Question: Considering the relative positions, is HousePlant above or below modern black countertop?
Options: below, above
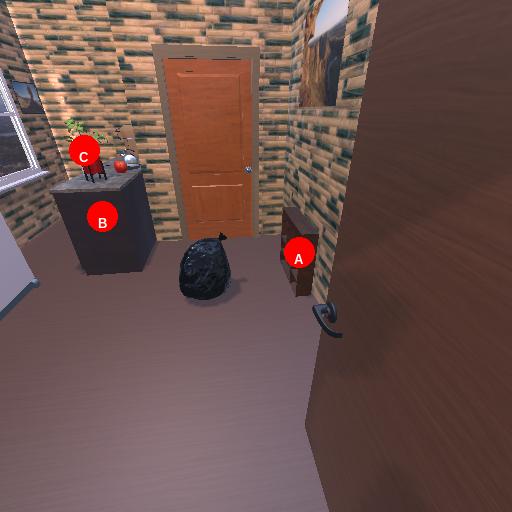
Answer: below